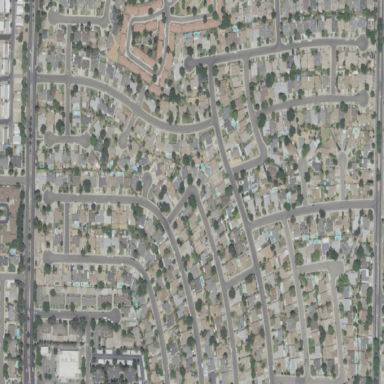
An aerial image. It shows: Single-family residential neighbourhood.